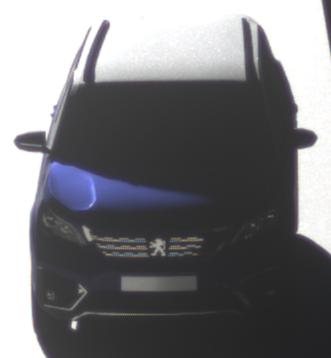
Make: Peugeot
Model: 5008 1.2 PureTech 130 Active
Detailed model: 5008 (II) (03/17 - 09/20)
Model produced from: 2017/03
Model produced until: 2018/07
Doors: 5
Color: blue
Road condition: dry road
Daytime: morning or afternoon
Contrast: high contrast